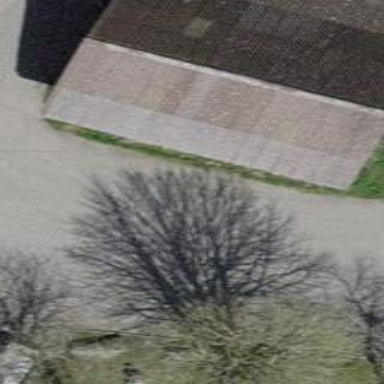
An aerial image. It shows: Shed.